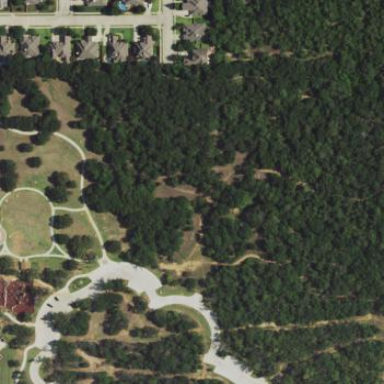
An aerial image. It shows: Park.